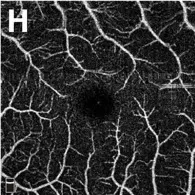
Pre- and postoperative 3.0 * 3.0 mm optical coherence tomography angiography (OCTA) images. Left eye. Preoperatively and at two follow-up visits (1 and 6 months) illustrate a gradual increase of macular vessel density.
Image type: ophthalmic_imaging (ophthalmic_angiography)